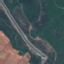
Label: Highway